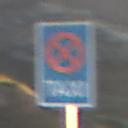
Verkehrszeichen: Taxenstand
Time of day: SunriseSunset
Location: Outdoor (Nature)
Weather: Clear
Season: NotSpecified
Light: Natural